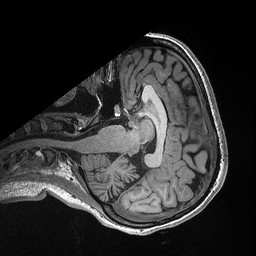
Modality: T1w
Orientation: axial
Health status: healthy
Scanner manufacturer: siemens
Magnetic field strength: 3 T
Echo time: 0.00298 s